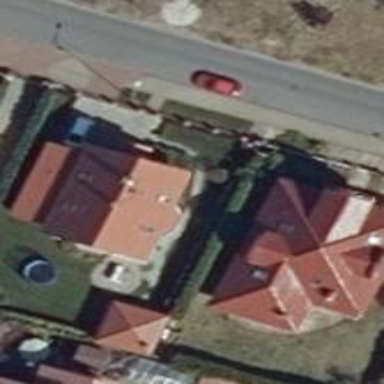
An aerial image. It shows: Residential building.